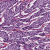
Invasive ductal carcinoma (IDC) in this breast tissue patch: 1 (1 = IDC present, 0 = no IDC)